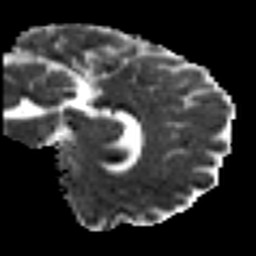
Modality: MD
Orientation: sagittal
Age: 45
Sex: female
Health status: healthy
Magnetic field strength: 3 T
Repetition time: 8.4 s
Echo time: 0.0926 s